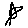
Label: star